Question: I need to make my own UITableViewCellAccessoryDisclosureIndicator so I can have custom colors. I need to set the background to clear. No matter what I try, I can't get the clearColor to work. When I change the CGContextSetFillColorWithColor line below to redColor, it's red. I've tried setting opaque and backgroundColor and then calling super drawRect with my fill code removed and with my fill code present, but it's still no good. I've also tried CGContextClearRect in various ways.
Here's the red color version from the simulator. I need the UIView to be clear so that the pretty background image shows through.
I'm not terribly concerned with scrolling performance because this table will have very few rows.

'''
- (instancetype) init {
self = [super init];
if (!self) return nil;
// [self setOpaque:NO];
// [self setBackgroundColor:[UIColor clearColor]];
return self;
}
- (void)drawRect:(CGRect)rect {
// [super drawRect:rect];
CGContextRef context = UIGraphicsGetCurrentContext();
CGContextSaveGState(context);
// my obviously silly/naive attempt at making the background clear
CGContextSetFillColorWithColor(context, [UIColor clearColor].CGColor); // redColor works
CGContextFillRect(context, rect);
// drawing code for chevron
CGContextSetStrokeColorWithColor(context, [UIColor blackColor].CGColor);
CGContextSetLineWidth(context, 3.f);
CGContextSetLineJoin(context, kCGLineJoinMiter);
CGContextMoveToPoint(context, PADDING, PADDING);
CGContextAddLineToPoint(context, self.frame.size.width - PADDING, self.frame.size.height/2);
CGContextAddLineToPoint(context, PADDING, self.frame.size.height - PADDING);
CGContextStrokePath(context);
CGContextRestoreGState(context);
}
'''
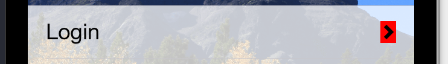
Answer: Designated. Flippin. Initializers. What a waste of time.
UIView's designated initializer is initWithFrame. initWithFrame doesn't call init. Notice that I overrided init. I had assumed that initWithFrame would call init.
Here's what works (notice I don't have to paint the background even though I'm not calling super.drawRect):
'''
- (instancetype) initWithFrame:(CGRect)frame {
self = [super initWithFrame:frame];
if (!self) return nil;
// assume decent defaults
[self setColor:[UIColor darkGrayColor]];
[self setBackgroundColor:[UIColor clearColor]];
return self;
}
- (void)drawRect:(CGRect)rect {
CGContextRef context = UIGraphicsGetCurrentContext();
CGContextSaveGState(context);
CGContextSetStrokeColorWithColor(context, [self color].CGColor);
CGContextSetLineWidth(context, 3.f);
CGContextSetLineJoin(context, kCGLineJoinMiter);
CGContextMoveToPoint(context, PADDING, PADDING);
CGContextAddLineToPoint(context, rect.size.width - PADDING, rect.size.height/2);
CGContextAddLineToPoint(context, PADDING, rect.size.height - PADDING);
CGContextStrokePath(context);
CGContextRestoreGState(context);
}
'''